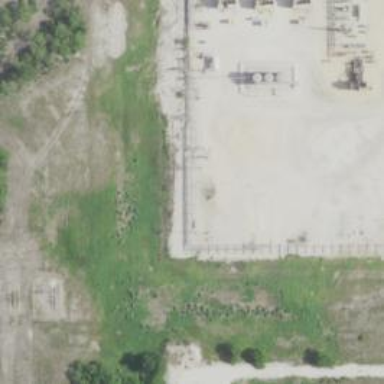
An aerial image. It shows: Industrial wellsite.